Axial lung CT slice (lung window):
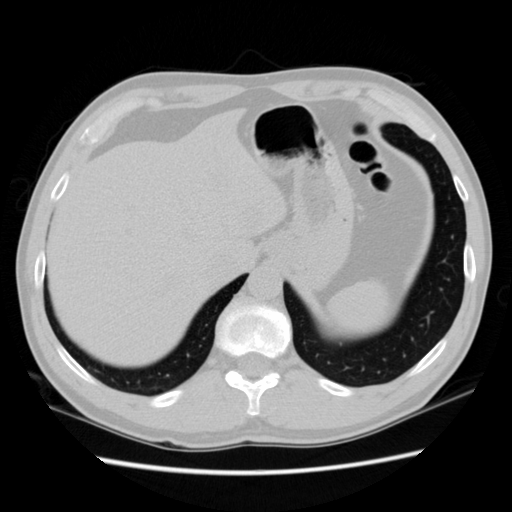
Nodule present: no